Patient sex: F
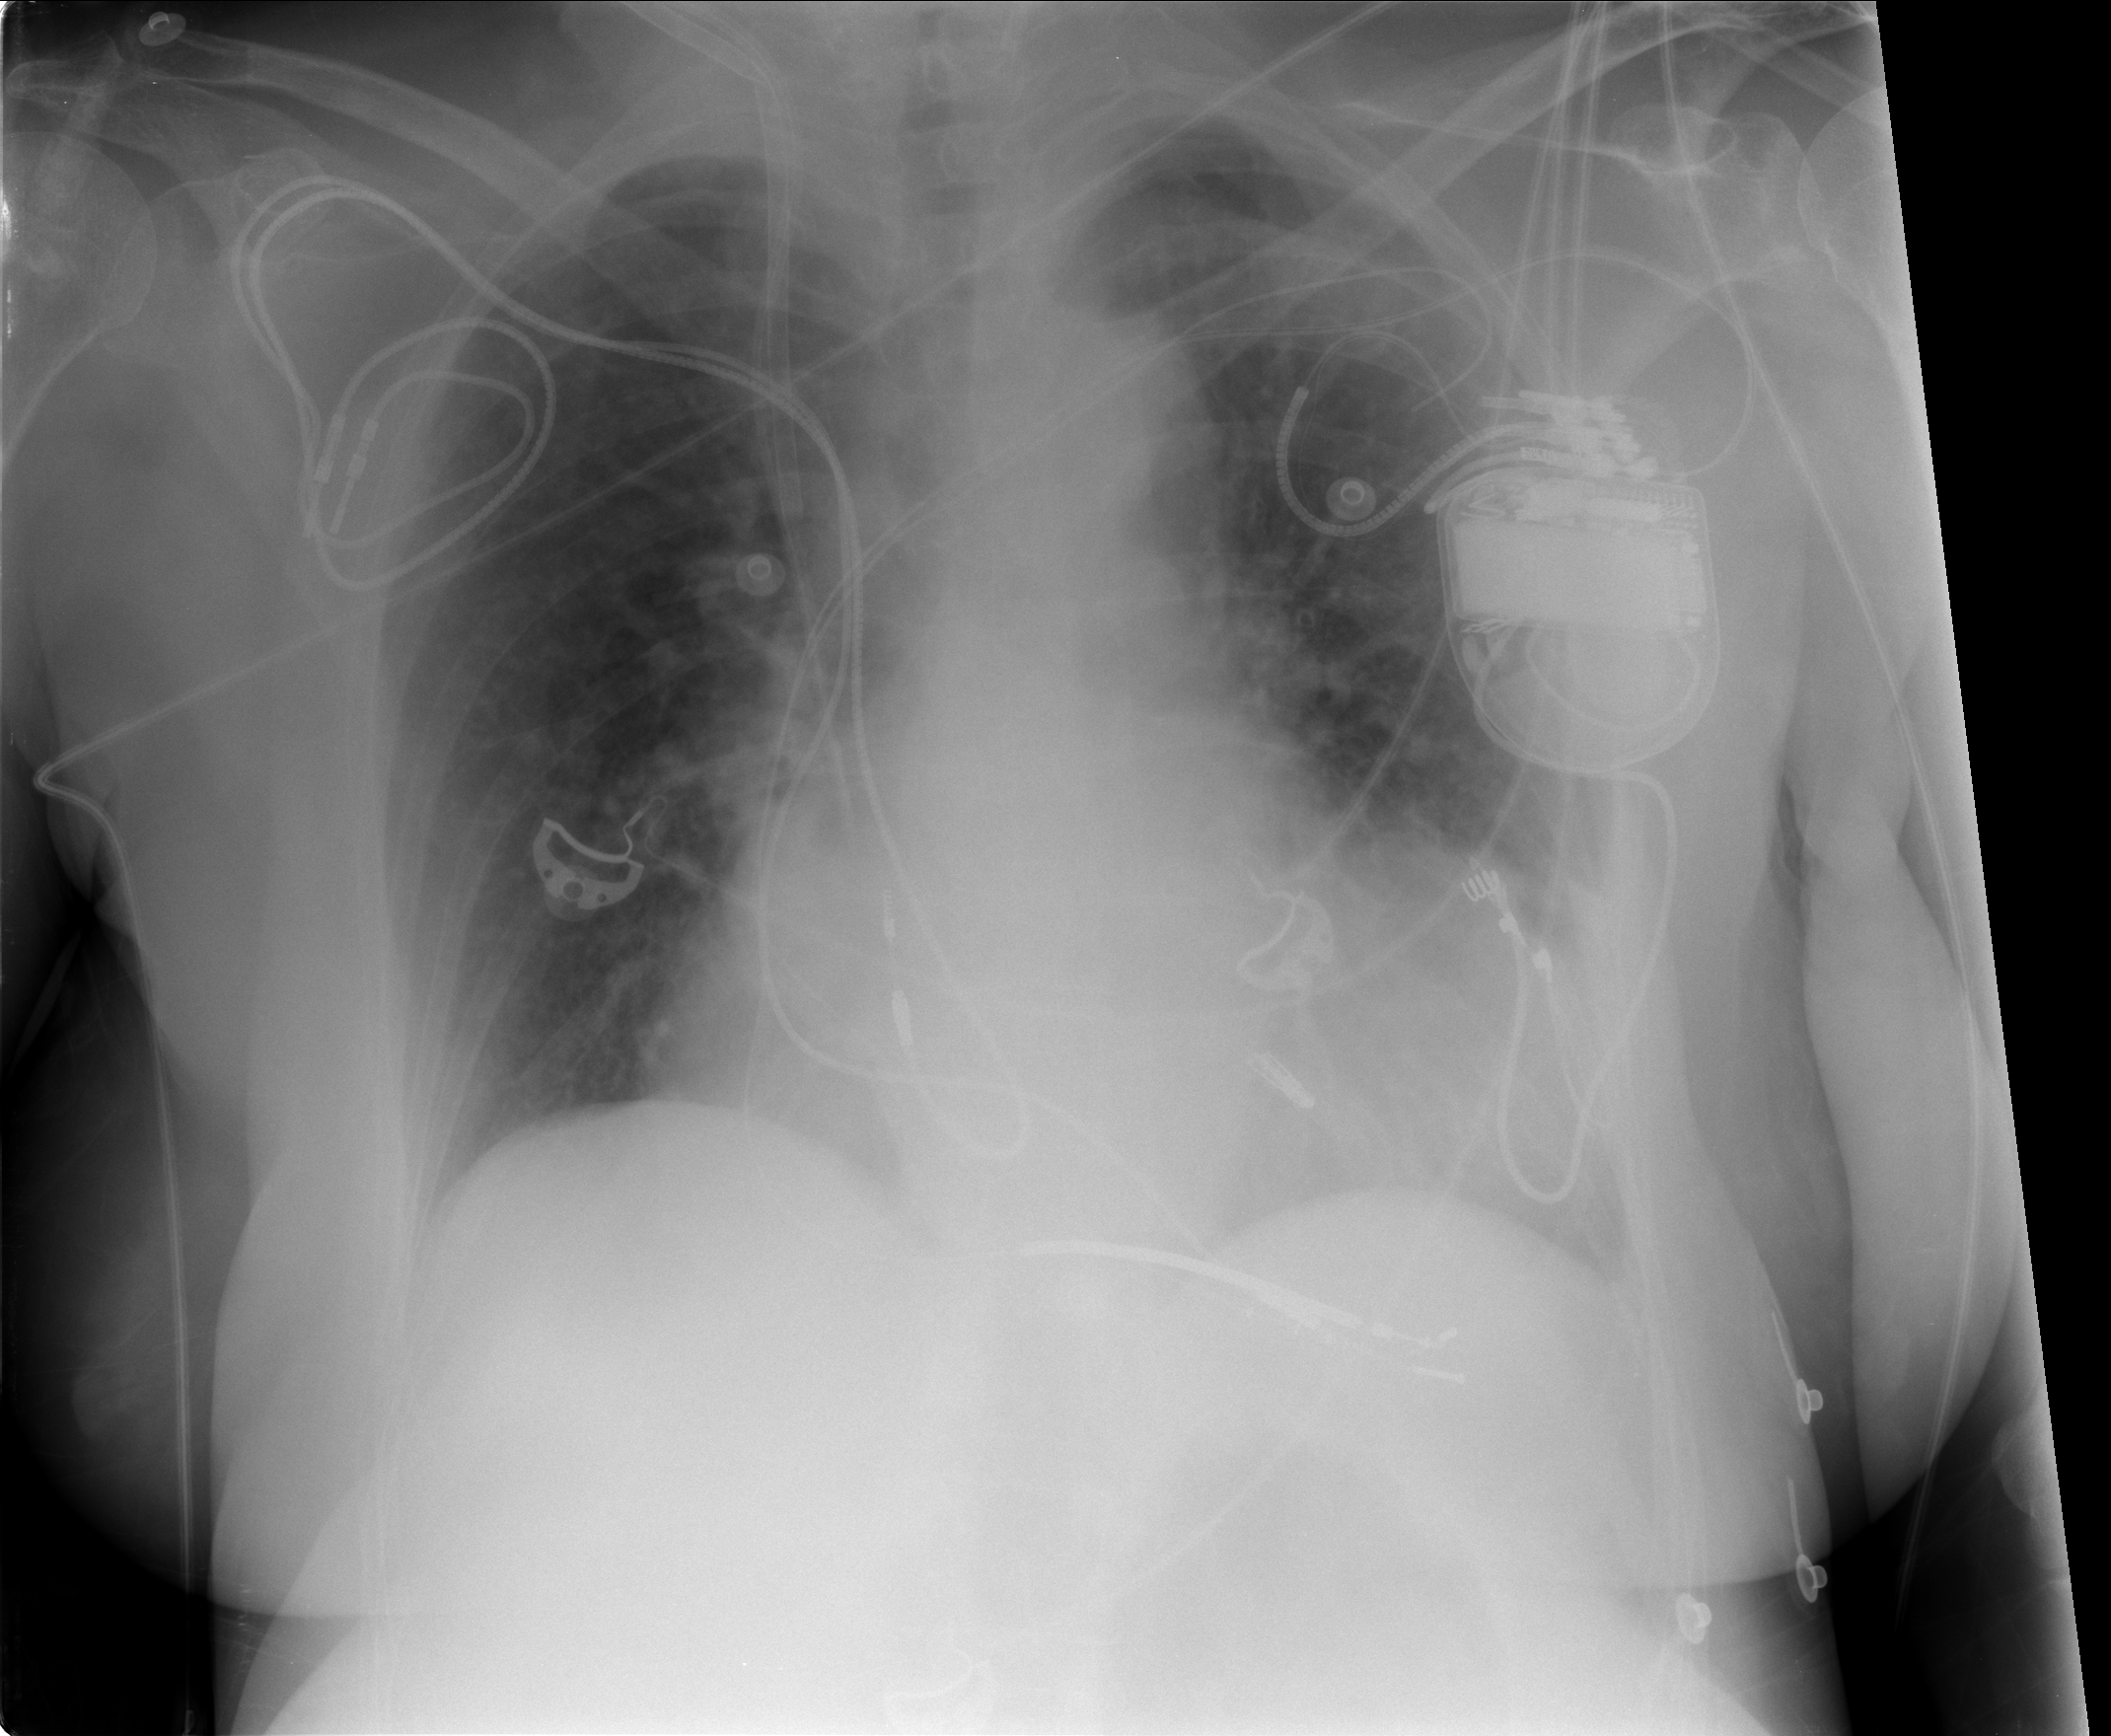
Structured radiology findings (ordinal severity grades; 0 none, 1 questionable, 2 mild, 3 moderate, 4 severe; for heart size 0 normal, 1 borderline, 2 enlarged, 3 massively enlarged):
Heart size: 2
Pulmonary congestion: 1
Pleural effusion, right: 0
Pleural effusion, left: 0
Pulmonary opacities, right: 0
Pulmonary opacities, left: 0
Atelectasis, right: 0
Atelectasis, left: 0